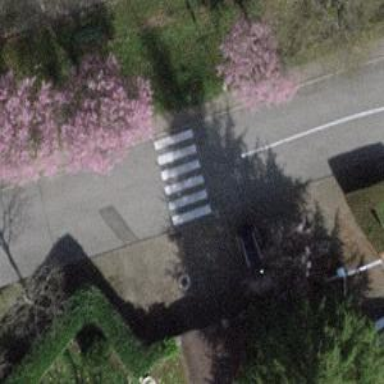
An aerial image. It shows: Marked crossing on the road.